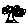
Label: tree